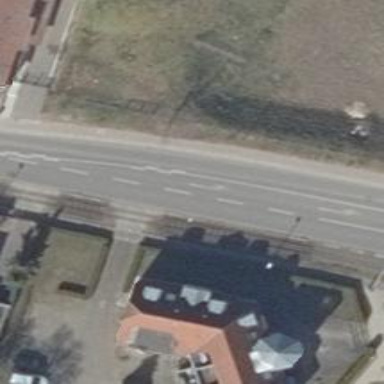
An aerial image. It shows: Secondary road with asphalt surface. It has separate sidewalks on both sides.